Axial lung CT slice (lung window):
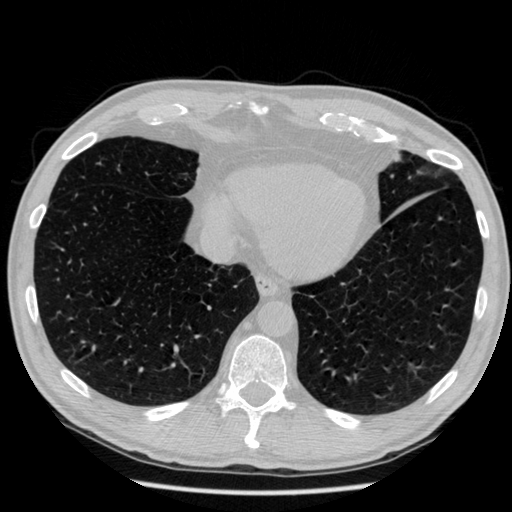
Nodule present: no